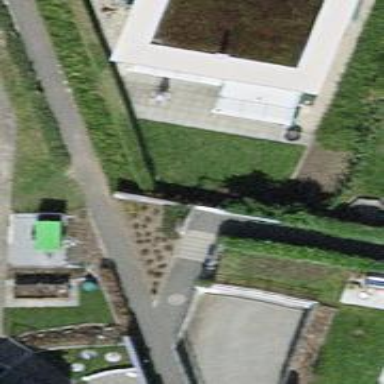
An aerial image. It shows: Footway.